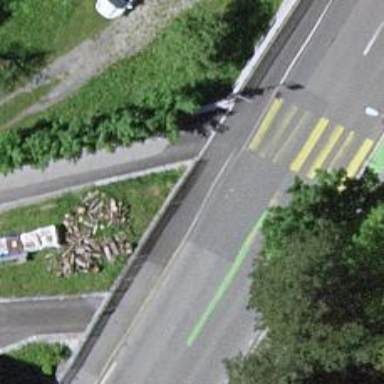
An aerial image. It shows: Bollard.